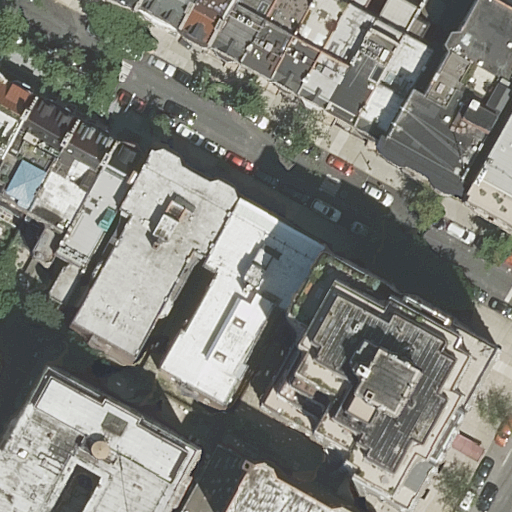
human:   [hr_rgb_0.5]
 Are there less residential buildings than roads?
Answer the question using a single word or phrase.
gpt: no

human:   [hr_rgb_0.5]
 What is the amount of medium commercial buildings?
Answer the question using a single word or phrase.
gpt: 0

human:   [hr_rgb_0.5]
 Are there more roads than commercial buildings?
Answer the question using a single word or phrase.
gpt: yes

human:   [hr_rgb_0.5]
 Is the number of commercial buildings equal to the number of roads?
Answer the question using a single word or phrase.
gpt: no

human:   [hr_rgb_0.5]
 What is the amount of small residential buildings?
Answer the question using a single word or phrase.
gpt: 9

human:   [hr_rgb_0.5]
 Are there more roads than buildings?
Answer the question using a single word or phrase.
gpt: no

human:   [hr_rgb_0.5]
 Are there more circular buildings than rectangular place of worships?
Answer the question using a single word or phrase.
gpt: no

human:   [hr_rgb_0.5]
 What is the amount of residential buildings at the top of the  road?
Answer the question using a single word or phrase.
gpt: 10

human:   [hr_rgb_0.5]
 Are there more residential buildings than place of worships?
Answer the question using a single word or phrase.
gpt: yes

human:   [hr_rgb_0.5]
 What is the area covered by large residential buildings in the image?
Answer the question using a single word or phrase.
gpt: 2548m2

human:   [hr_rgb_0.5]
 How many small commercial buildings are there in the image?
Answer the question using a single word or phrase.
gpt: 0

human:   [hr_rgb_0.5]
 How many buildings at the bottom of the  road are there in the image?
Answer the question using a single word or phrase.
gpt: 7

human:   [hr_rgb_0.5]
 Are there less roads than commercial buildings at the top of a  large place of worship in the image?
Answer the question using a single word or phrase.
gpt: no

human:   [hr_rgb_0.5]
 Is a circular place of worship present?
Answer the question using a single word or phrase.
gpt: no

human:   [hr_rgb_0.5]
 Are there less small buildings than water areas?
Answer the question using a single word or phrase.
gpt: no

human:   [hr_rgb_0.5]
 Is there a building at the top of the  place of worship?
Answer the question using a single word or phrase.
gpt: yes

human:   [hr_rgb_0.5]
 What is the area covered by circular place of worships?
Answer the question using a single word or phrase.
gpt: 0m2

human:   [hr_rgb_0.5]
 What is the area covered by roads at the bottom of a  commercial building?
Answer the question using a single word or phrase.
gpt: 0m2

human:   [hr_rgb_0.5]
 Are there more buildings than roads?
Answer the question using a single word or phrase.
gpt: yes

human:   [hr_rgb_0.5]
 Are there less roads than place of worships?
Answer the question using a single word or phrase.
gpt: no

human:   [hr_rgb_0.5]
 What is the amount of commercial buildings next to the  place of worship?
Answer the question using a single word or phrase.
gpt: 0

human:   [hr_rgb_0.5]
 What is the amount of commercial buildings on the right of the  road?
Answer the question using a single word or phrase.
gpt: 0

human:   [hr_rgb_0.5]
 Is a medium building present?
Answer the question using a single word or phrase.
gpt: yes

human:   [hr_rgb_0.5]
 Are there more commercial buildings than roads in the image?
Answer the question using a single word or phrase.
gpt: no

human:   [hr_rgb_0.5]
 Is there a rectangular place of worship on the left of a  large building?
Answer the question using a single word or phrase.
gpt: yes

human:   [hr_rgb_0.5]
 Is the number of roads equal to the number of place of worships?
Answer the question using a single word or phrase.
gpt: yes

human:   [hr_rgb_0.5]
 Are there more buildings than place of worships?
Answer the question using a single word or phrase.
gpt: yes

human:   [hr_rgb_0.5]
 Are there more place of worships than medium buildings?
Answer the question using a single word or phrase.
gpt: no

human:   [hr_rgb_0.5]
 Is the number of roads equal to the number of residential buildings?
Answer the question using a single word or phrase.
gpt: no

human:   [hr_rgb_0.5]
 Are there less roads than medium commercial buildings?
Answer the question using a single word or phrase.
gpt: no

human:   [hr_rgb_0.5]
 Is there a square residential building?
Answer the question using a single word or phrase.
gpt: no

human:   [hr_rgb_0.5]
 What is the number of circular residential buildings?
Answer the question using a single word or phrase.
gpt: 0

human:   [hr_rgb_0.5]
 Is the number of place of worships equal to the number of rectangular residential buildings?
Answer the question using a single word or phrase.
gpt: no

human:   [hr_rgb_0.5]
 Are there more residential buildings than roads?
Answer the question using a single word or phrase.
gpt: yes

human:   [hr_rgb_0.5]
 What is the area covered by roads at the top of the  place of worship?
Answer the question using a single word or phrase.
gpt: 0m2

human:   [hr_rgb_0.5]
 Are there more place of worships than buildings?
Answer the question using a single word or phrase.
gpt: no